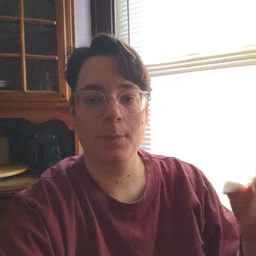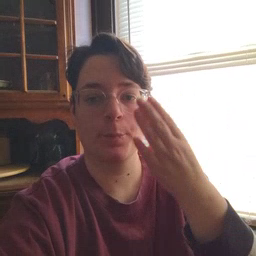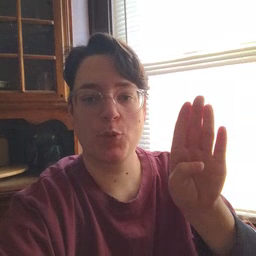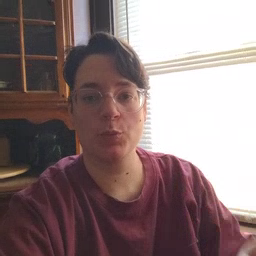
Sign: blue